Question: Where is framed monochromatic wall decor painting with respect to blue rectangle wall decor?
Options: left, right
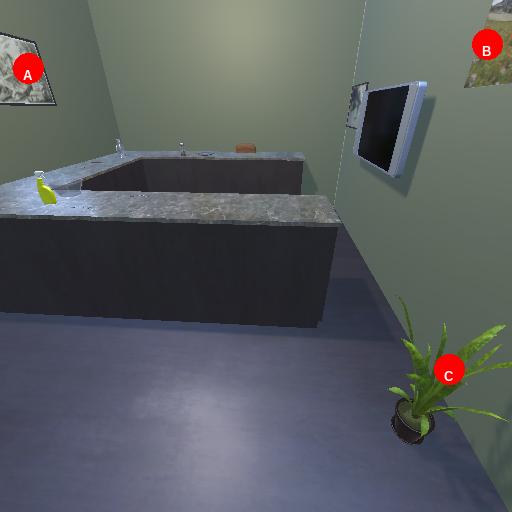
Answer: left